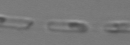
Label: Skeletonema